Question: I'm getting . The app was working fine in 32 bit. I have changed it to 64 bit as per <URL> but don't got any help.
I have tested app on multiple devices on simulator.
Why is this so?
'''
-(void)serviceSuccessFulForPatientSelect:(id)response
{
[self hideOverlay];
if([response isKindOfClass:[NSArray class]])
{
if([response count]>0)
{
if(1)
{
...
}
}
}
[refillDetailTable reloadData];
}
'''

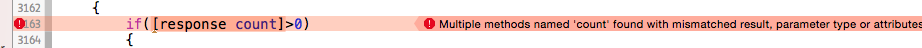
Answer: I had declared . I renamed it to and the problem got solved.
You can type-cast to appropriate datatype.
'''
if([(NSArray *) response count]>0) {
...
}
'''
This solution was not feasible in my case since there were 1000s of place containing '[response count]'.